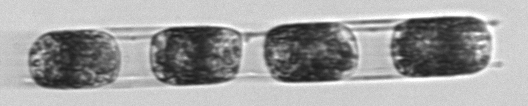
Label: Hemiaulus